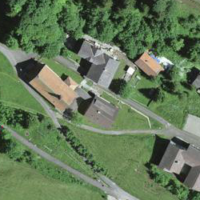
EUNIS habitat code: 23
Species observed at this site:
Bistorta vivipara
Tussilago farfara